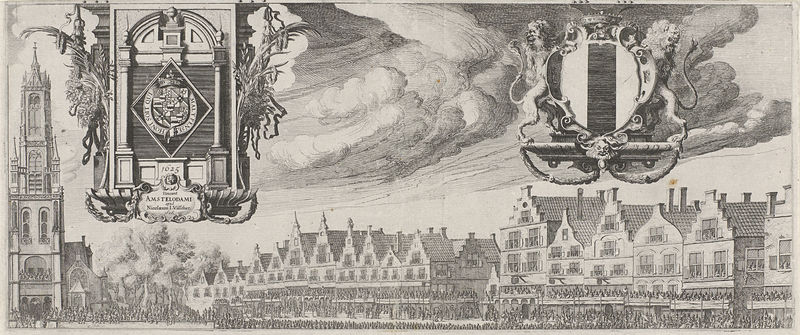
Titel: Lijkstatie van prins Maurits in 1625, deel rechtsboven
Künstler: Gillis van (I) Scheyndel
Standort: Amsterdam
Institution: Rijksmuseum
Schlagwörter: baum, feuer, gemälde, weiß, wolken, menschen, stadt, schwarz, straße, zeichnung, dach, gebäude, haus, wolke, leute, niederlande, gracht, häuser, kirche, rauch, turm, schrift, fassade, fassaden, zuschauer, abstrakt, dächer, giebel, graphik, platz, figuren, brand, soldaten, tusche, kloster, dom, druck, druckgraphik, stich, wappen, löwen, marktplatz, prozession, umzug, löwe, siegel, kupferstich, aufzug, amsterdam, kassette, kriche, stadtwappen, aufmarsch, schwazr, tribühnen, barnd, 1625, städtelob, kerke, oude kerke